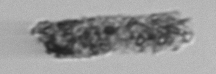
Label: fecal_pellet